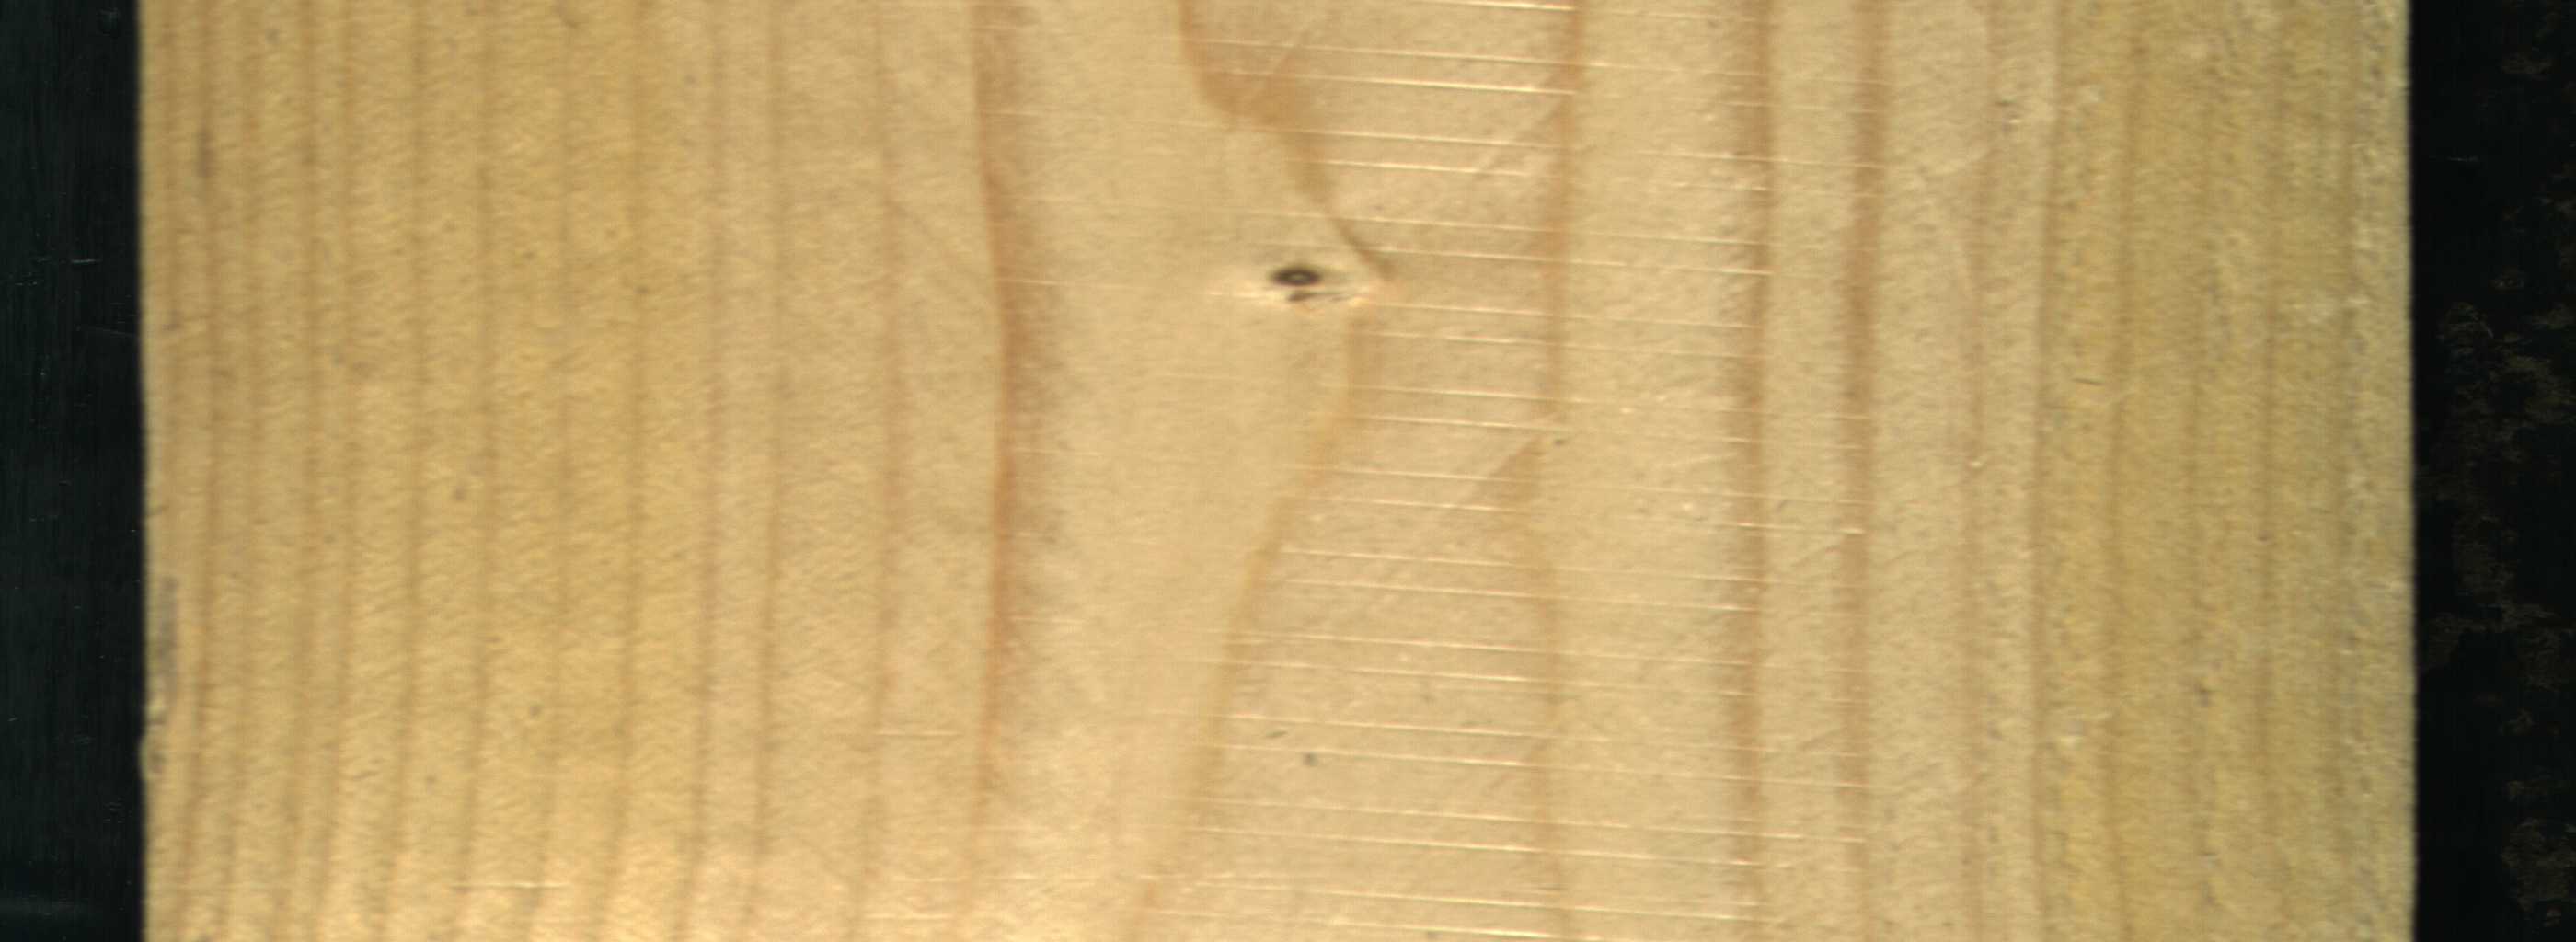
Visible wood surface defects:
Live_Knot